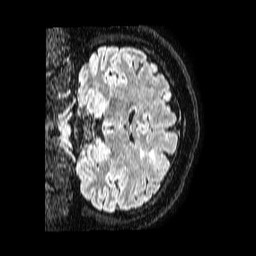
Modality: FLAIR
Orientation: coronal
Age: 36
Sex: female
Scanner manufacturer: philips
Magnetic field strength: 1.5 T
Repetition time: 4.8 s
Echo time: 0.3 s